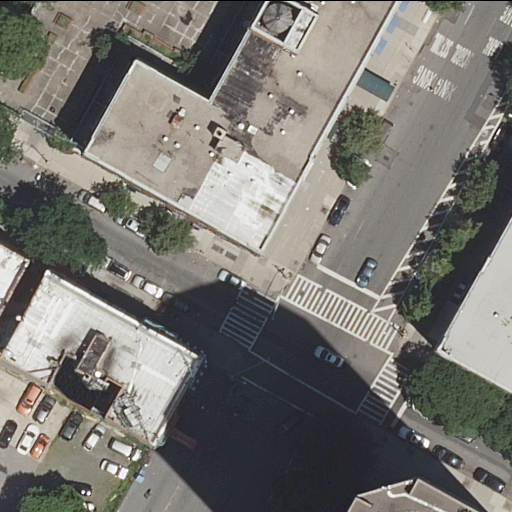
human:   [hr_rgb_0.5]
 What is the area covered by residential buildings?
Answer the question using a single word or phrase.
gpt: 3652m2

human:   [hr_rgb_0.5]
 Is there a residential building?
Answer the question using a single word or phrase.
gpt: yes

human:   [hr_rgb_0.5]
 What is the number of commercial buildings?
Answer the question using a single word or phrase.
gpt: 0

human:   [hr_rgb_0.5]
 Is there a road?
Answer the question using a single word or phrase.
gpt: yes

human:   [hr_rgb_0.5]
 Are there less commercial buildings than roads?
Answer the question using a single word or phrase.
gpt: yes

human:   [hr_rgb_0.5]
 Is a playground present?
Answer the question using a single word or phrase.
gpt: yes

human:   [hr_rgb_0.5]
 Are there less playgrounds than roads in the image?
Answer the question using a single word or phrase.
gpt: yes

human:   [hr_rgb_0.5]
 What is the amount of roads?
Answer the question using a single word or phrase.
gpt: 4

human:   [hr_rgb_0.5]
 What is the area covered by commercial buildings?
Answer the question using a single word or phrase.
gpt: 0m2

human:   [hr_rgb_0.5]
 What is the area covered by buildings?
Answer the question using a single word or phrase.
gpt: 3652m2

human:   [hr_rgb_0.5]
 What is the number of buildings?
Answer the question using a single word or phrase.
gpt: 5

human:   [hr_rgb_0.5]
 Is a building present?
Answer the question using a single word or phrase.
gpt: yes

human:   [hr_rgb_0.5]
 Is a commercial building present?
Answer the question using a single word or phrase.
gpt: no

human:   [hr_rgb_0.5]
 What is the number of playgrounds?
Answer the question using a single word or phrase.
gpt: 1

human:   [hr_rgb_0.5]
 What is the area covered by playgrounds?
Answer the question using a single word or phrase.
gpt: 53m2

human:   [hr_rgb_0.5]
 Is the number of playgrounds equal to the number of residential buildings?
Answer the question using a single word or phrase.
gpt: no

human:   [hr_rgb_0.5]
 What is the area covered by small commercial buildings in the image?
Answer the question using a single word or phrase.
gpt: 0m2

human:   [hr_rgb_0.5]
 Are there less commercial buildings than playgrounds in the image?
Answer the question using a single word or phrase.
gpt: yes

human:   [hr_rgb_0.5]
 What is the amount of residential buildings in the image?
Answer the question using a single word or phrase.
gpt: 5

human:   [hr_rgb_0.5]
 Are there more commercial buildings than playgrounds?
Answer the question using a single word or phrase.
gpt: no

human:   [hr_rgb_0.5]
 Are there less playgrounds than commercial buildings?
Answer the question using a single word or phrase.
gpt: no

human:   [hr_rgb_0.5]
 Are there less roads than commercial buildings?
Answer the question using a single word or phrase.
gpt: no

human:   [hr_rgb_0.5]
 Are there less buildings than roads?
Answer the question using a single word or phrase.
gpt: no

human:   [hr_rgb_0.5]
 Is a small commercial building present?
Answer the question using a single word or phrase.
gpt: no

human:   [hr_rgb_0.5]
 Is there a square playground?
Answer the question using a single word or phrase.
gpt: no

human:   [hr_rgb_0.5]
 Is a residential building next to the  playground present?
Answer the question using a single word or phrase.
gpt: yes

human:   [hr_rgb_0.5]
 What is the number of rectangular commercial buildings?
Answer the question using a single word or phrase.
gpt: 0

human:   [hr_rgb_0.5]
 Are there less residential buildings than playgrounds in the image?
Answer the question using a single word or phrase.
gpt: no

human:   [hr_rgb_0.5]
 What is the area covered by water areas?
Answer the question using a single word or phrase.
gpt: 0m2

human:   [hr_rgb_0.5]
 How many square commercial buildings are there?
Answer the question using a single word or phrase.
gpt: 0

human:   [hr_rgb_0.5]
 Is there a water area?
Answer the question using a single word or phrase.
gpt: no

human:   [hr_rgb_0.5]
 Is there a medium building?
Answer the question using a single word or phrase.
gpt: yes

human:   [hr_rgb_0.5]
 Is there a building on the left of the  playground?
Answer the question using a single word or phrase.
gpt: yes

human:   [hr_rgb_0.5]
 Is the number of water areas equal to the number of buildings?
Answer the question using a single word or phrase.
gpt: no

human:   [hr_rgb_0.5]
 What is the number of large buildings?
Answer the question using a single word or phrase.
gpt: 2

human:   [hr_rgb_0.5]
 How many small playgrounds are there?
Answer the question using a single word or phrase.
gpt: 1

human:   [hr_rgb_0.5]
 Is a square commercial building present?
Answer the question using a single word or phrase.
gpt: no

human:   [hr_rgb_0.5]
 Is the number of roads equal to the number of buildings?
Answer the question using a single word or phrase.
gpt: no

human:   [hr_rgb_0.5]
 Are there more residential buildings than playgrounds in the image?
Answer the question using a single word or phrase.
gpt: yes

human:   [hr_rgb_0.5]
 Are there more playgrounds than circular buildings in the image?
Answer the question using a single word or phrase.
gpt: yes

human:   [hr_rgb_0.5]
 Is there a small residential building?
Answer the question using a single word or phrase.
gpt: yes

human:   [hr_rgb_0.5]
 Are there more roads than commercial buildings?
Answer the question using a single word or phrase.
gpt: yes

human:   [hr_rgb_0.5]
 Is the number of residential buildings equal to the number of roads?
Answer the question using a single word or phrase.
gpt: no

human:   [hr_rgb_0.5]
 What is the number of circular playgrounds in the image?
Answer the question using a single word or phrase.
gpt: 0

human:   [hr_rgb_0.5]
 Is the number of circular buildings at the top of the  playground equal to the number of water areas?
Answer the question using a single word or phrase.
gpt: yes

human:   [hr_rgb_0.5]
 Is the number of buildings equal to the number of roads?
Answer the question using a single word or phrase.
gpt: no

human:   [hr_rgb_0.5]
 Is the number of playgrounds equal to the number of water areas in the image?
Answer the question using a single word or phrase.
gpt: no

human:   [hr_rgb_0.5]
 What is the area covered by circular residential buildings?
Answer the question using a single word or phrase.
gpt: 0m2

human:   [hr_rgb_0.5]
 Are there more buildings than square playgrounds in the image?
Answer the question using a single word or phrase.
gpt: yes

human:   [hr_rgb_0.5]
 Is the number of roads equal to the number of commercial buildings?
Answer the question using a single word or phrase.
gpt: no

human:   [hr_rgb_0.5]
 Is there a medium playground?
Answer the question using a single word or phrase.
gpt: no

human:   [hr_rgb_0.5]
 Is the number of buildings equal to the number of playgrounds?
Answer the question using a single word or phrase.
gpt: no

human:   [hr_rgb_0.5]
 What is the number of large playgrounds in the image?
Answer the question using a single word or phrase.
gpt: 0

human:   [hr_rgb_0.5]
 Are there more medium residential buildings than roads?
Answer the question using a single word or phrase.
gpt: no

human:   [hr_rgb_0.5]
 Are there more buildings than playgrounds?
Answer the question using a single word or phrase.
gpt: yes

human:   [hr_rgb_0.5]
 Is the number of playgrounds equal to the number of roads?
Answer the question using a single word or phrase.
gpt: no

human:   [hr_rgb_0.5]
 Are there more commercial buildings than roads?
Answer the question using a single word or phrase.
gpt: no

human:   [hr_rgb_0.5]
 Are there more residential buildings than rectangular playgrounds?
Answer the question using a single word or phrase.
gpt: yes

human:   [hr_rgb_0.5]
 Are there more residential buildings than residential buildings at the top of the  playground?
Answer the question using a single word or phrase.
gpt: yes

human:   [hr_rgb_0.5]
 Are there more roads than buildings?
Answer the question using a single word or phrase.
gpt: no

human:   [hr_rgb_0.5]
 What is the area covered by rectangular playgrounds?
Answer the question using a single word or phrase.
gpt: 53m2

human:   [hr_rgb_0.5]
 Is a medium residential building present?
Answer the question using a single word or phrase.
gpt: yes

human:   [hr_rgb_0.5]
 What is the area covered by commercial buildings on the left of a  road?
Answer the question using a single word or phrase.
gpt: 0m2

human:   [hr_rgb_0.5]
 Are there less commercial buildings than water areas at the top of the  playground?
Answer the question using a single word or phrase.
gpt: no